Question: When I execute the code below, I get an unreadable image as below
'''
function example() {
$('#placeholder').load("ylogo_purple_t1.gif");
}
'''
So, how to use jQuery.load() to load an image?
Thanks

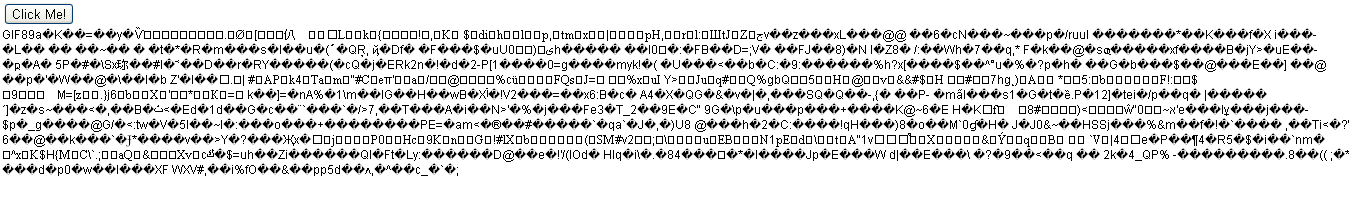
Answer: Load will give you , use <URL> instead like this:
'''
function example() {
$('#placeholder').append('<img src="ylogo_purple_t1.gif" />');
}
'''